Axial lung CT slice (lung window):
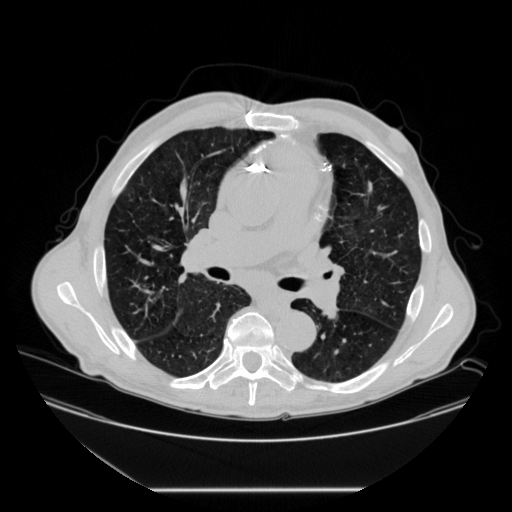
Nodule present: no